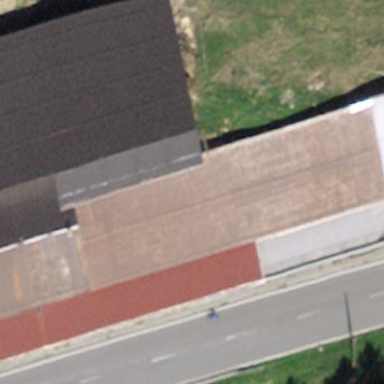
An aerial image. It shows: Cowshed building.